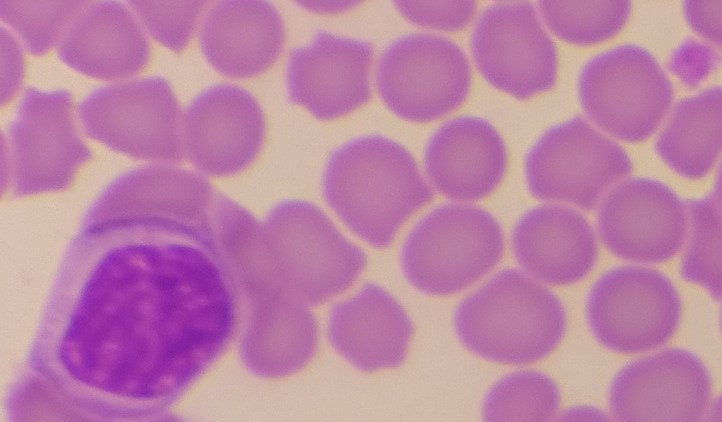
White blood cell type: Lymphocyte